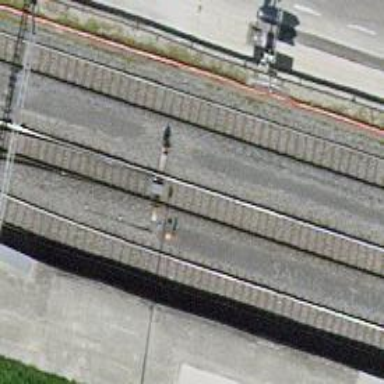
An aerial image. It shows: Railway switch.